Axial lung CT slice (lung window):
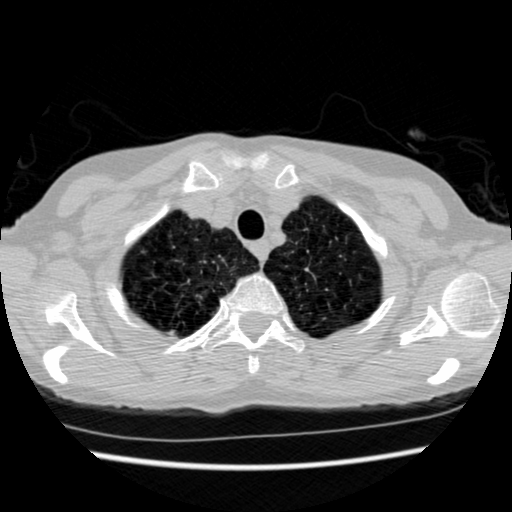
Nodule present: no